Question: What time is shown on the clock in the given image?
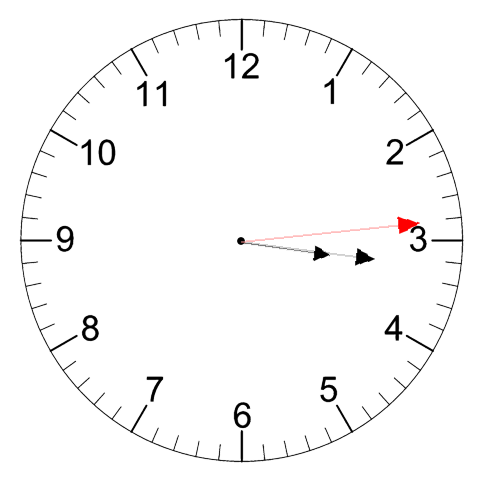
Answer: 03:16:14